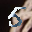
Label: 5